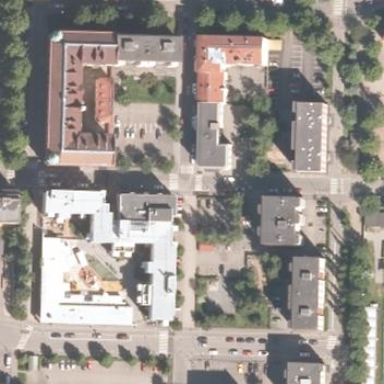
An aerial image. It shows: Residential area situated within city block.